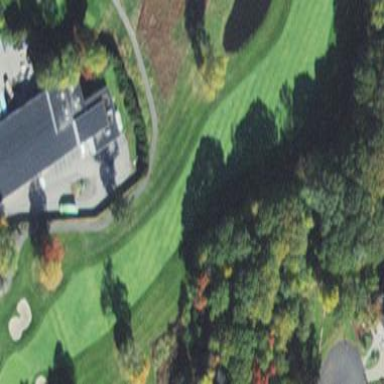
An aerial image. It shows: Golf fairway in the image.